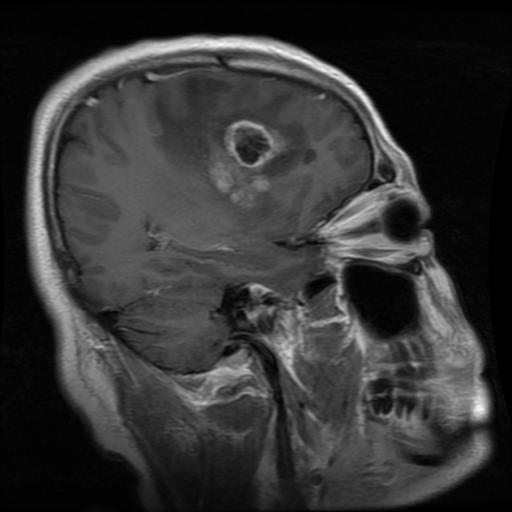
Label: glioma